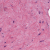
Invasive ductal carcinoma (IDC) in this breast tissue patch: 0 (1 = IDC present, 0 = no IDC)